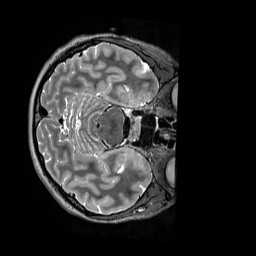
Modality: T2w
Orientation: axial
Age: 42
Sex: female
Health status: ill
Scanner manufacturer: siemens
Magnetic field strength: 3 T
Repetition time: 3.2 s
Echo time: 0.564 s